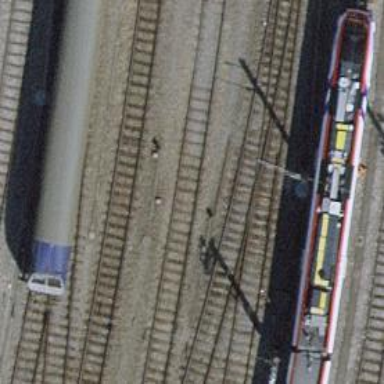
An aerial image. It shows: Railway yard with single rail track. The electrified track has contact line for power supply.